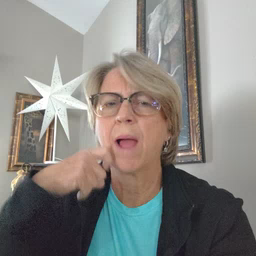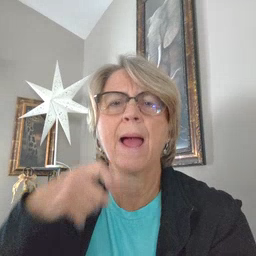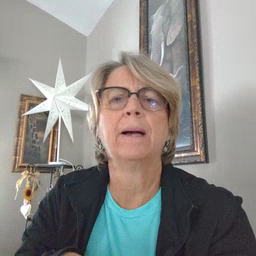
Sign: dry